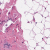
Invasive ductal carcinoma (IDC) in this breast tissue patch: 0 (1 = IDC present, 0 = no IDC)